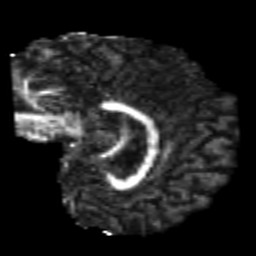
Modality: FA
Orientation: sagittal
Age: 20
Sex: female
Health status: healthy
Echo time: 0.074 s